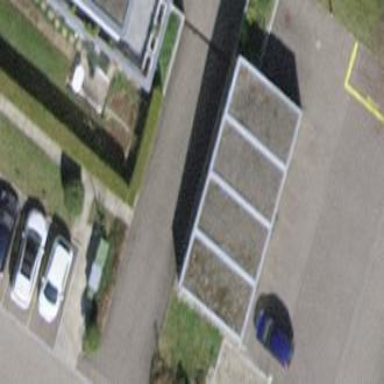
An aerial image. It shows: Group of garages.